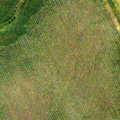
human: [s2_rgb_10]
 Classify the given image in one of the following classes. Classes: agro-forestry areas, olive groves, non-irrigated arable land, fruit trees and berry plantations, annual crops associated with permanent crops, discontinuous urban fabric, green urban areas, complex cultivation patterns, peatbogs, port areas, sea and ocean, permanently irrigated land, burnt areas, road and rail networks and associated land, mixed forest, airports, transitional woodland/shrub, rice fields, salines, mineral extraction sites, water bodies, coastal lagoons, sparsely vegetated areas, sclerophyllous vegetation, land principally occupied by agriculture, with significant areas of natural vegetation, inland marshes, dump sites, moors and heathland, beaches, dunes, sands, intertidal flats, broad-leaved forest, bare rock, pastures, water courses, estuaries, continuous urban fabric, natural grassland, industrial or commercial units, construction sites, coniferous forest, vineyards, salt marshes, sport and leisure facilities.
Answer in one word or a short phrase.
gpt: coniferous forest, mixed forest, transitional woodland/shrub, peatbogs